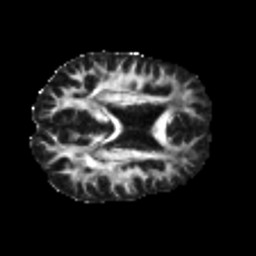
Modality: FA
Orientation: axial
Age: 28
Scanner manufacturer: philips
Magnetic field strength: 3 T
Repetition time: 8.6 s
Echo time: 0.127 s